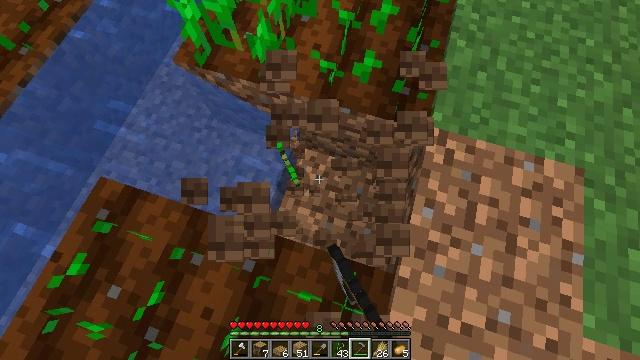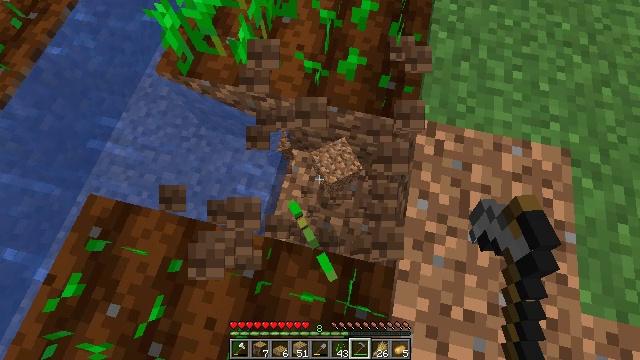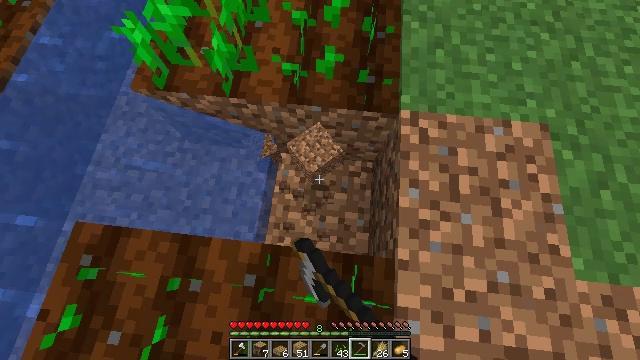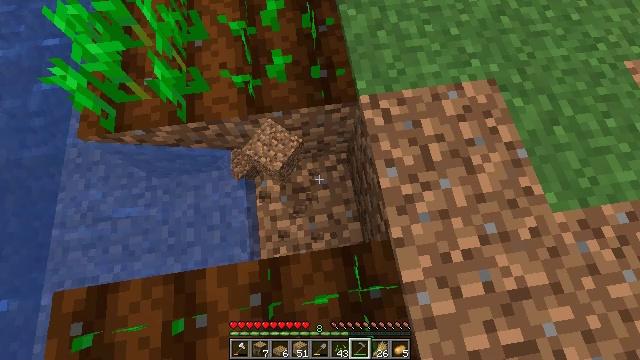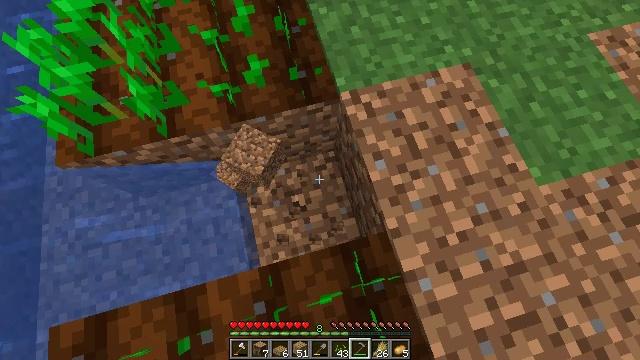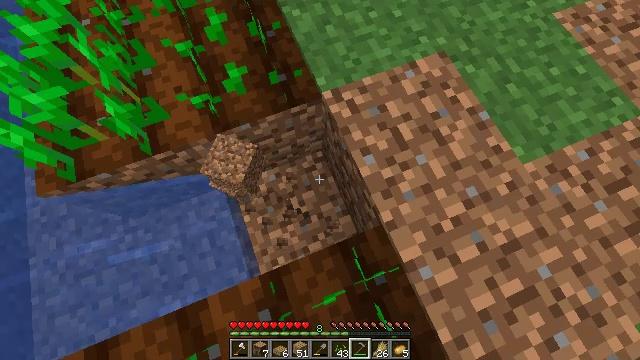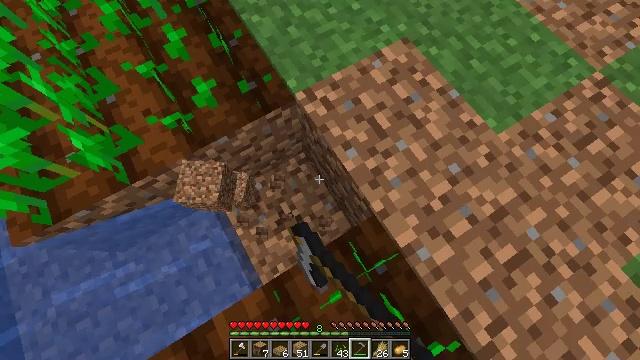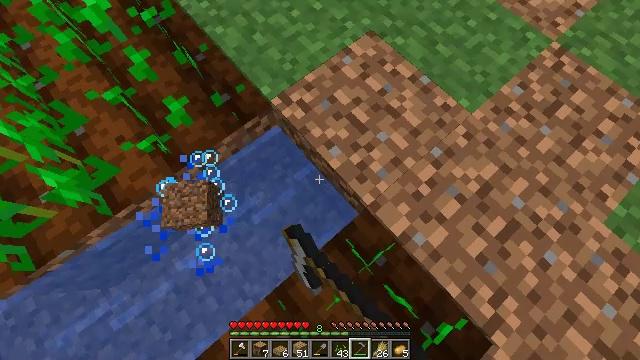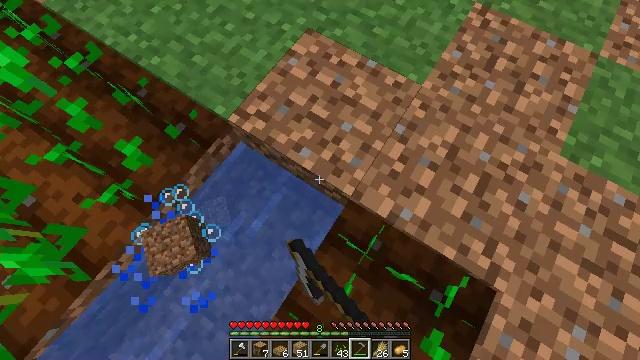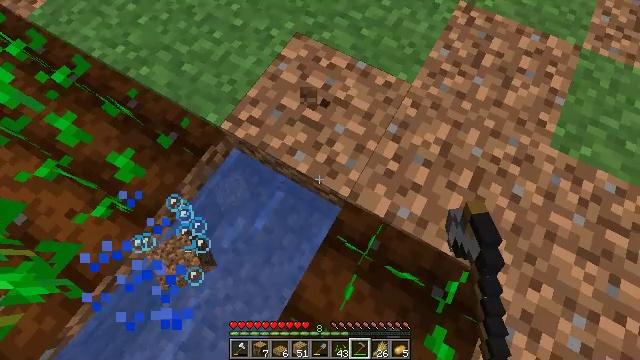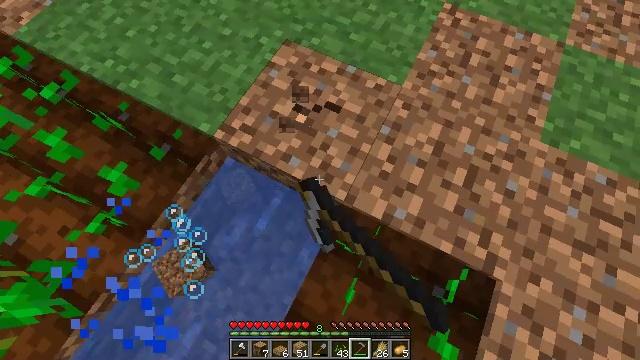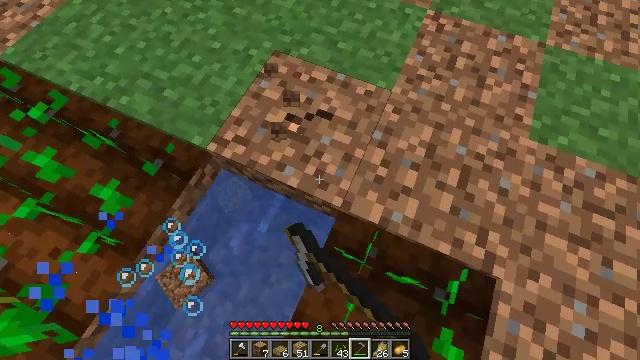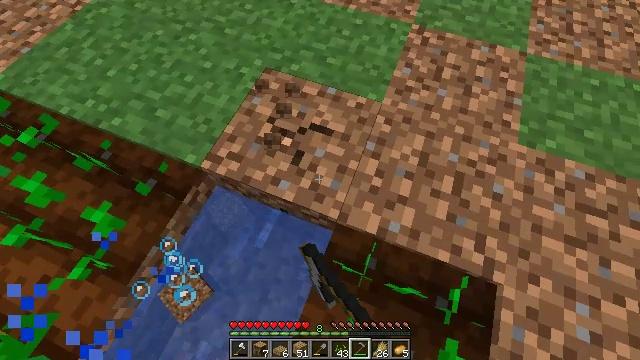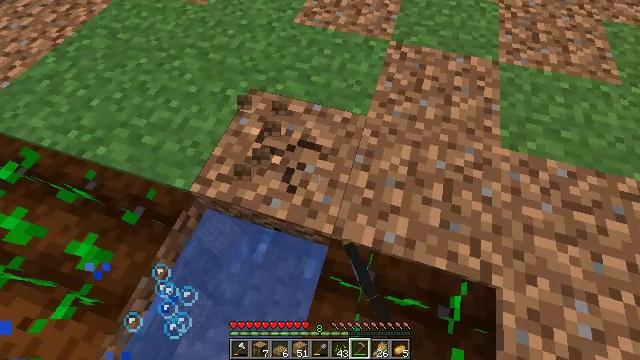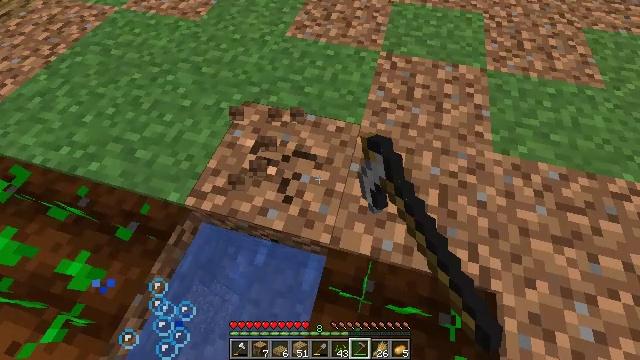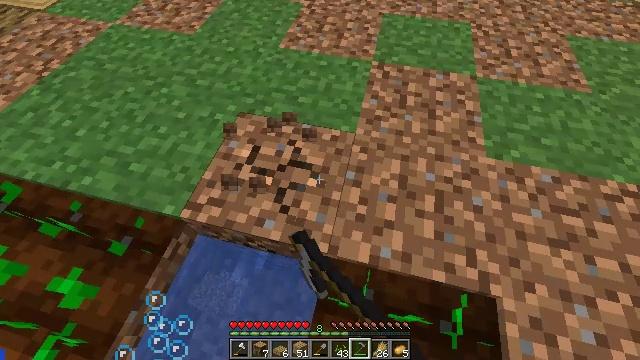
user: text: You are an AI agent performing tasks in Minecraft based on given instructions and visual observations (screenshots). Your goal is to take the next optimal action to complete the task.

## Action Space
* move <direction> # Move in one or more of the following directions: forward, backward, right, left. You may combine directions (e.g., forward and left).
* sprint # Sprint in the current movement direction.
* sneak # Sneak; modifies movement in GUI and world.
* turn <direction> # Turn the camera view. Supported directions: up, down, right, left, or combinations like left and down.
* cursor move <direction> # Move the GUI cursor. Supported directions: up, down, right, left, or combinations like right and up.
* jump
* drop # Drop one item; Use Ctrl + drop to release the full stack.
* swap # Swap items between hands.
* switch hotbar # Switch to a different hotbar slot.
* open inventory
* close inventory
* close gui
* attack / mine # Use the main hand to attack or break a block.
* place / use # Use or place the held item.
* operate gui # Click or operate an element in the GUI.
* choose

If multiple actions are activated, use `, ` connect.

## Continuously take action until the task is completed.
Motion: motion action
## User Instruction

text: Break the dirt block.
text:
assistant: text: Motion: turn right, attack / mine
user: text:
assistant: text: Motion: turn right, attack / mine
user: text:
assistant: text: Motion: turn right, attack / mine
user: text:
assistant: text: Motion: turn right, attack / mine
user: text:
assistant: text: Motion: turn right, attack / mine
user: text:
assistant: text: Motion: turn right, attack / mine
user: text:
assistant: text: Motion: turn right, attack / mine
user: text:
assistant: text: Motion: turn right, attack / mine
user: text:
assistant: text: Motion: turn right, attack / mine
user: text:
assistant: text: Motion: turn right and up, attack / mine
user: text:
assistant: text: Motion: turn right and up, attack / mine
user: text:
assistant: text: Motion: turn right and up, attack / mine
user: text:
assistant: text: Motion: turn right and up, attack / mine
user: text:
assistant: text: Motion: turn right and up, attack / mine
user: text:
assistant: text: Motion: turn right and up, attack / mine
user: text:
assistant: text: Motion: attack / mine
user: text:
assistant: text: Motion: attack / mine
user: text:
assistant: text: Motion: attack / mine
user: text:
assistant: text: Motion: attack / mine
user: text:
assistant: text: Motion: attack / mine
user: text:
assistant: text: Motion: attack / mine
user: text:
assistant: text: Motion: attack / mine
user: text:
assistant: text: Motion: attack / mine
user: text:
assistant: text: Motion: attack / mine
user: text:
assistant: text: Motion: attack / mine
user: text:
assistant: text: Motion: attack / mine
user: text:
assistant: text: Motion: attack / mine